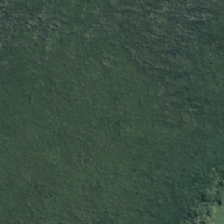
Land cover: herbaceous_freshwater_vege